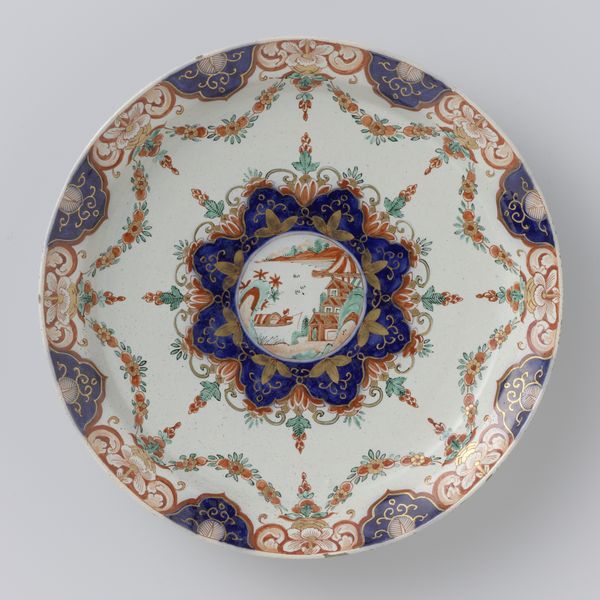
Titel: Bord van veelkleurig beschilderde faïence
Standort: Amsterdam
Institution: Rijksmuseum
Schlagwörter: beige, blau, blue, white, green, woman, flowers, pattern, brown, house, lake, sea, houses, light, ceramic, floral, fishing, plate, teller, round, porcelain, playful, stars, joyful, coral, porzellan, bol, porzelan, meissen, boil